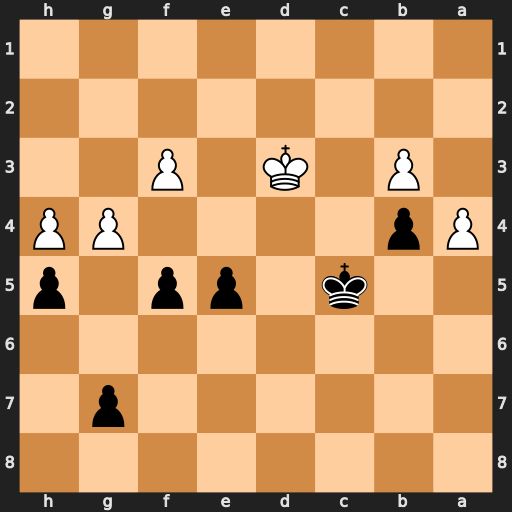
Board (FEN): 8/6p1/8/2k1pp1p/Pp4PP/1P1K1P2/8/8
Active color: b
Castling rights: -
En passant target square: -
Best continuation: hxg4 fxg4 fxg4